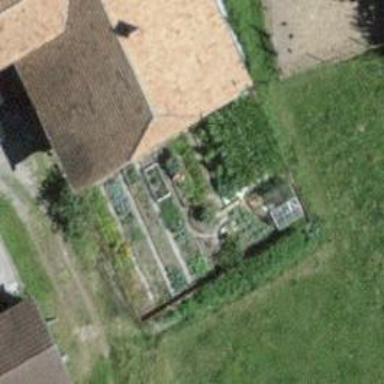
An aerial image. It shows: Garden that is leisure land.